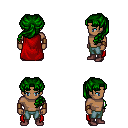
a pixel art fantasy rpg character, male body template, human, dark skin, red cape, teal pants, green princess hairstyle, leather bracers, maroon shoes, four views (front, back, left, right), 2x2 character sprite sheet, small pixel art, hard edges, no anti-aliasing